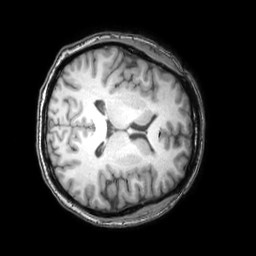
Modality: T1w
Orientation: axial
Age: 34
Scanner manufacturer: philips
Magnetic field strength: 3 T
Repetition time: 0.007 s
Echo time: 0.003501 s